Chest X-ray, PA view. Patient: 30 years old, sex F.
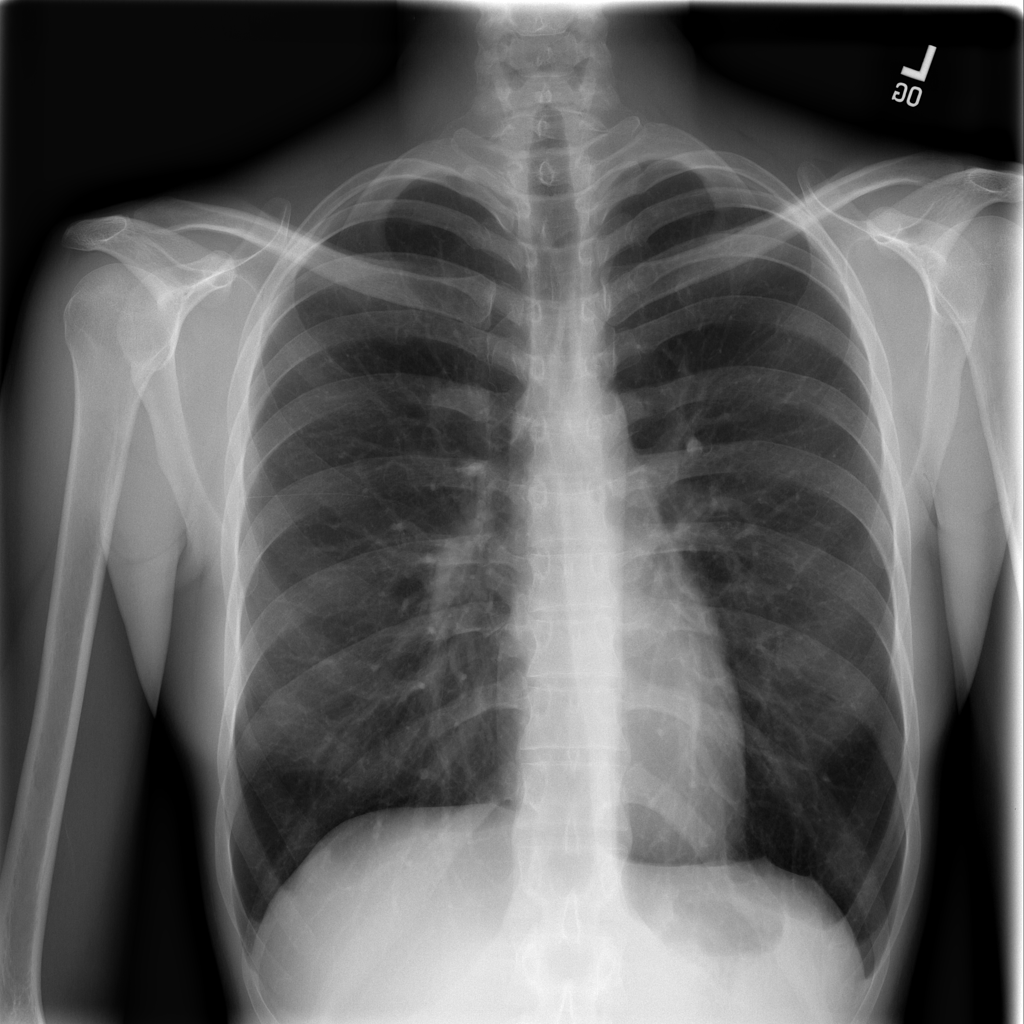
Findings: No Finding